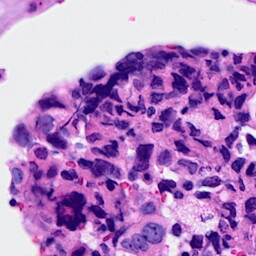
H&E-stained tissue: Breast